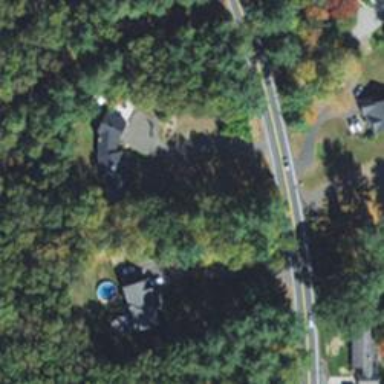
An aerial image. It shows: Driveway leading to service road.